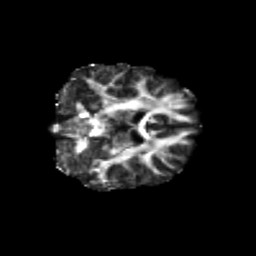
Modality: FA
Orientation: coronal
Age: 25
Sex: female
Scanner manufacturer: siemens
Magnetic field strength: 3 T
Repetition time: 3.5 s
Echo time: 0.125 s